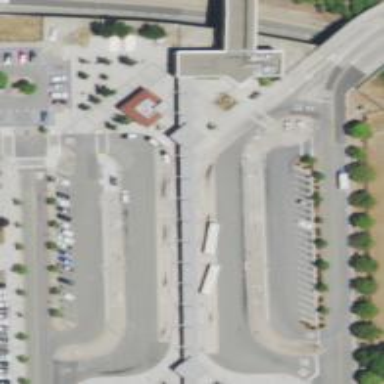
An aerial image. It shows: Busway road.